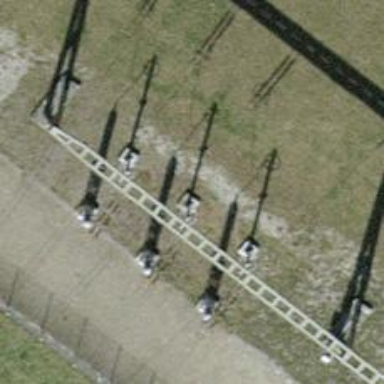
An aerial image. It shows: Three cables of power line.